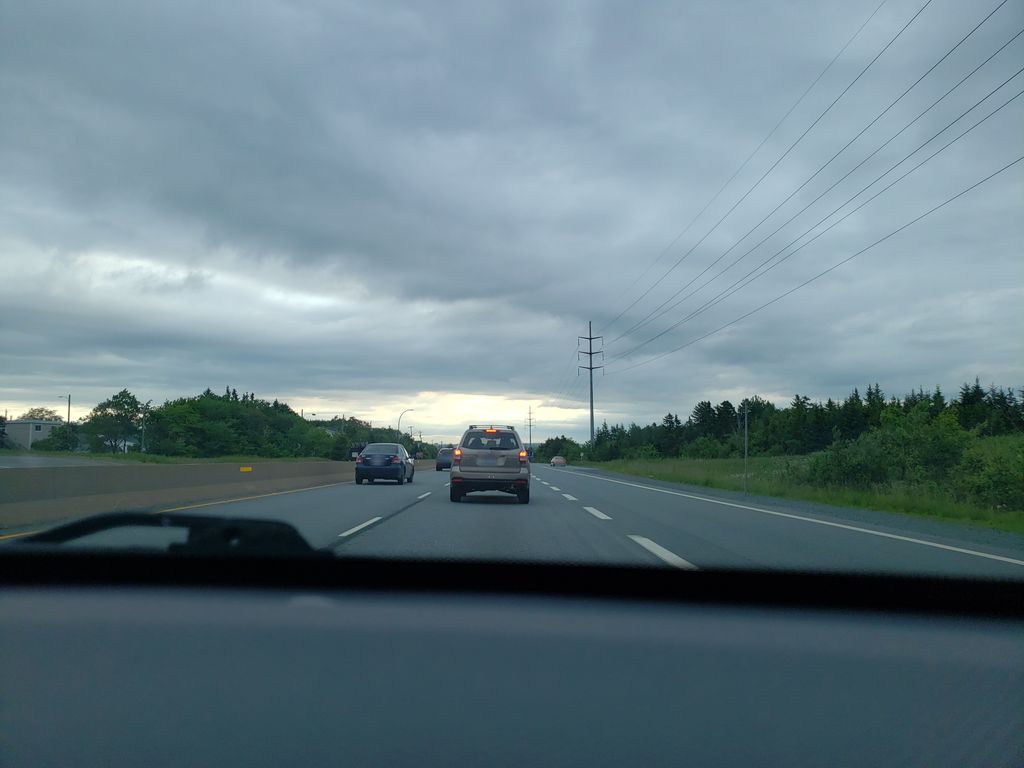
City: halifax